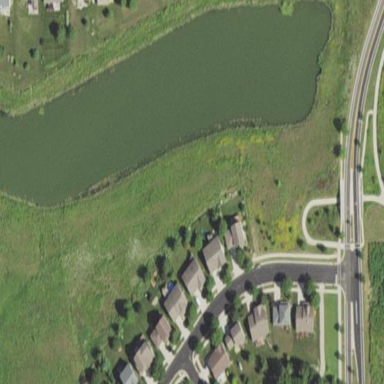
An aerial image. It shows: Retention basin containing natural water.